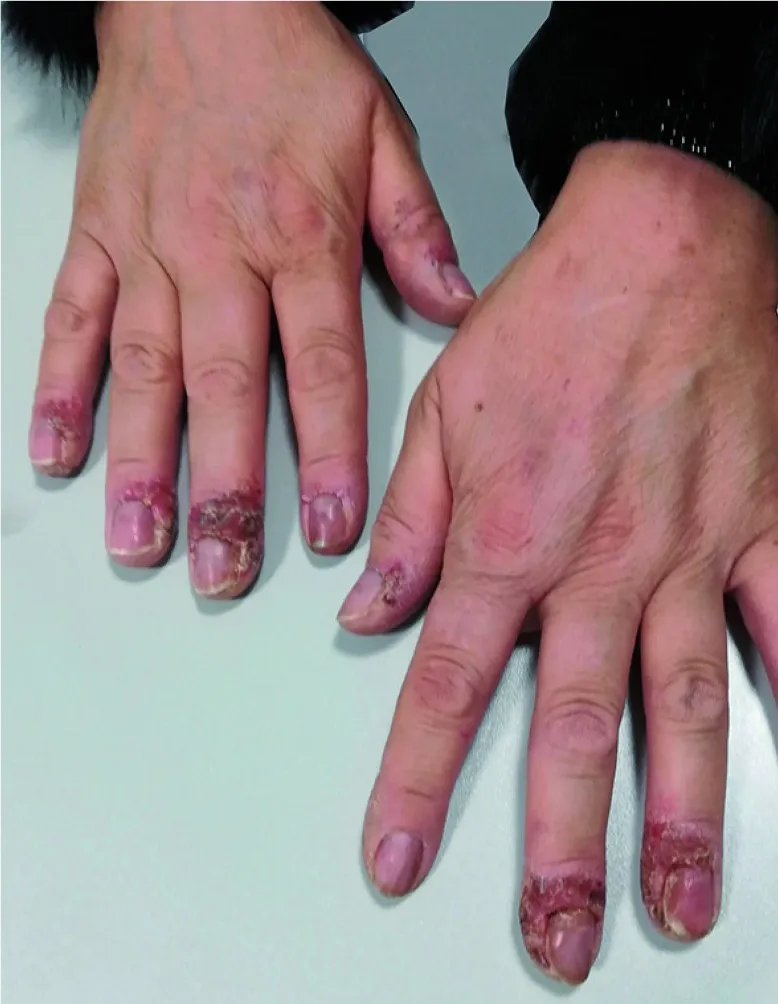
Eruption of pustules with scaling, tender swelling over fingers of both hands in a patient with psoriatic arthritis.
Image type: medical_photograph (skin_photograph)